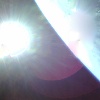
Label: sunburn